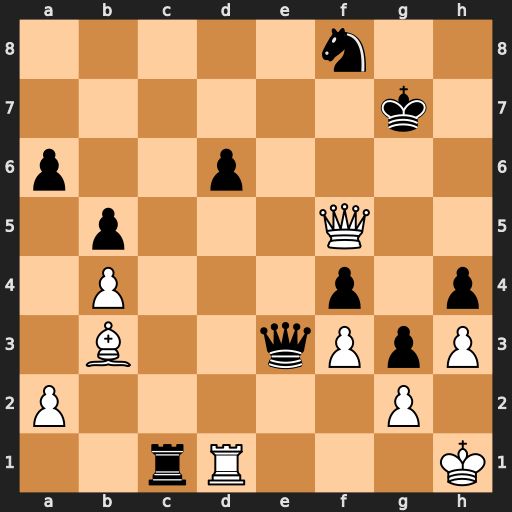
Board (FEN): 5n2/6k1/p2p4/1p3Q2/1P3p1p/1B2qPpP/P5P1/2rR3K
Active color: w
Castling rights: -
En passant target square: -
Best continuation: Qf7+ Kh6 Qxf8+